This continuous-wavelet-transform scalogram was computed from a bearing vibration snapshot. Determine the bearing's health state. Answer with exactly one of: normal, inner_race, outer_race, ball.
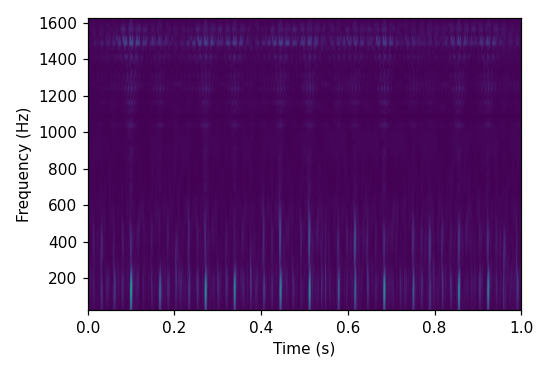
Answer: outer_race